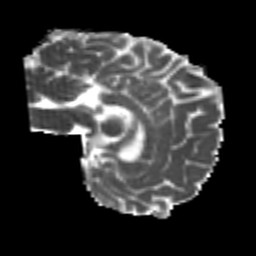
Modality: MD
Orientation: sagittal
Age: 22
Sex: male
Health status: healthy
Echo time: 0.074 s